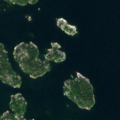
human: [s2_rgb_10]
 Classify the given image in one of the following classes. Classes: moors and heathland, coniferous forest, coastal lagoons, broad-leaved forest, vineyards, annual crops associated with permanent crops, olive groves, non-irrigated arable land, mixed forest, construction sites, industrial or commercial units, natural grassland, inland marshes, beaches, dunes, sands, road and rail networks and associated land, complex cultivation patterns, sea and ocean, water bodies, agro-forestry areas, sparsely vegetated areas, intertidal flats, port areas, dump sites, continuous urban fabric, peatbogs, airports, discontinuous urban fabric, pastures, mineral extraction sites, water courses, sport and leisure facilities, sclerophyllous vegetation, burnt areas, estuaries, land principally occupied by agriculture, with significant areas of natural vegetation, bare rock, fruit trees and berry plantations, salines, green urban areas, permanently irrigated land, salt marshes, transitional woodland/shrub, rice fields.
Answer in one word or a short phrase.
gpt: broad-leaved forest, mixed forest, sea and ocean